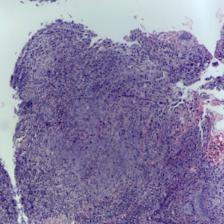
Diagnosis: OSCC